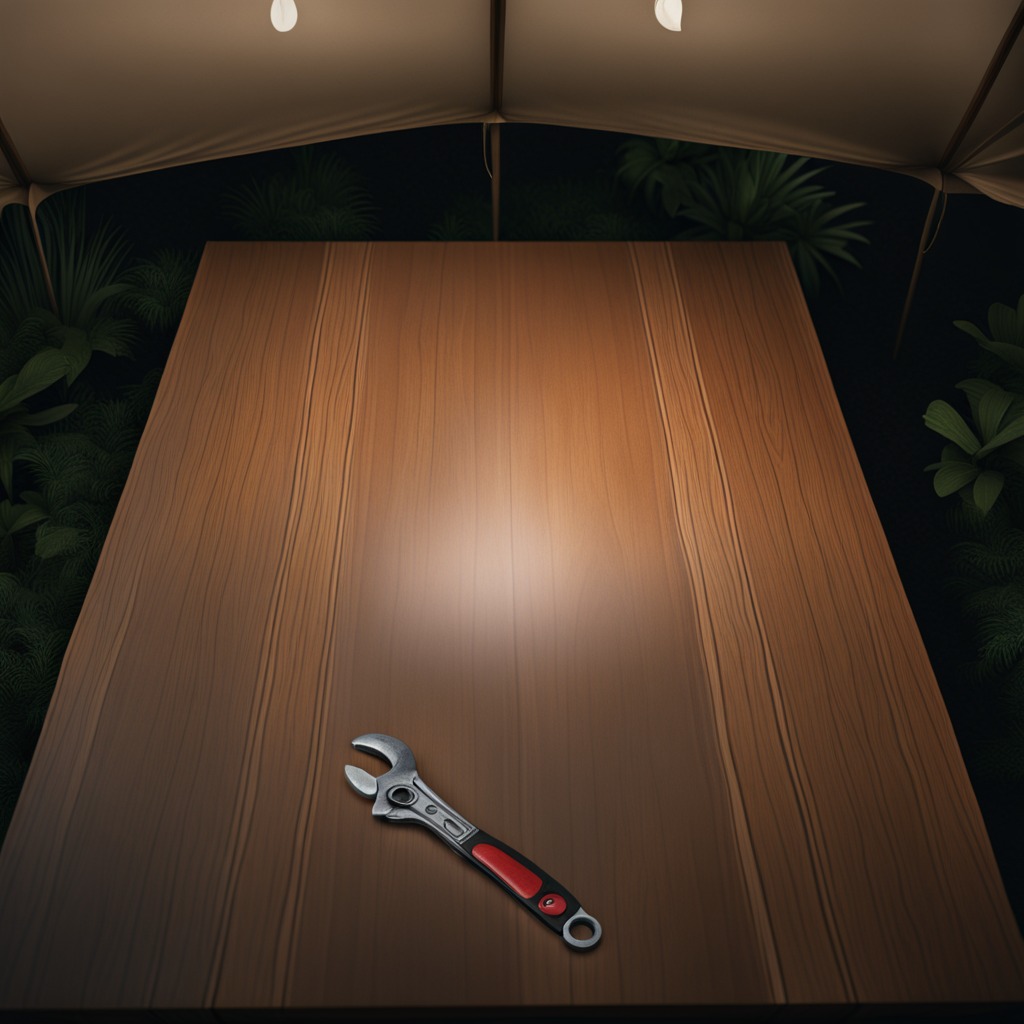
An wrench is lying on a clean wooden table inside a jungle field workshop tent at night.